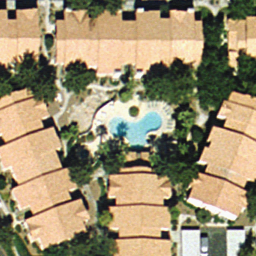
Label: residential